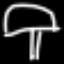
Label: mushroom